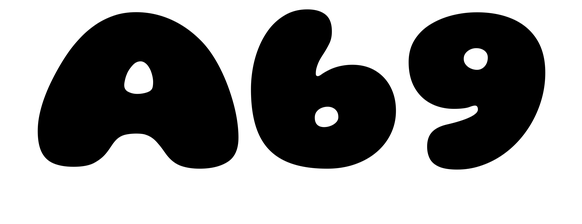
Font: Gluten_Black